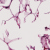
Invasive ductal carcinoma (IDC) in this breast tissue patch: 0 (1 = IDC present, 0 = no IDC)